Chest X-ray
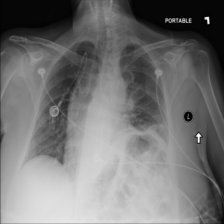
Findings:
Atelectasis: positive
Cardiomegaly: negative
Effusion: negative
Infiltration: negative
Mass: negative
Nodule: negative
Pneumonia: negative
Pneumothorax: negative
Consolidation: positive
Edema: negative
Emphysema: negative
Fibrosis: negative
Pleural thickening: negative
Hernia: negative